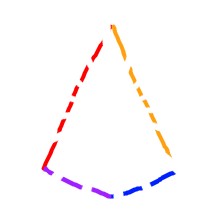
Shape: kite